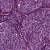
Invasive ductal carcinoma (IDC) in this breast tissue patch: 1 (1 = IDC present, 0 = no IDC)